Aerial crown-view tile of a tropical tree (Barro Colorado Island, Panama), acquired 20250124:
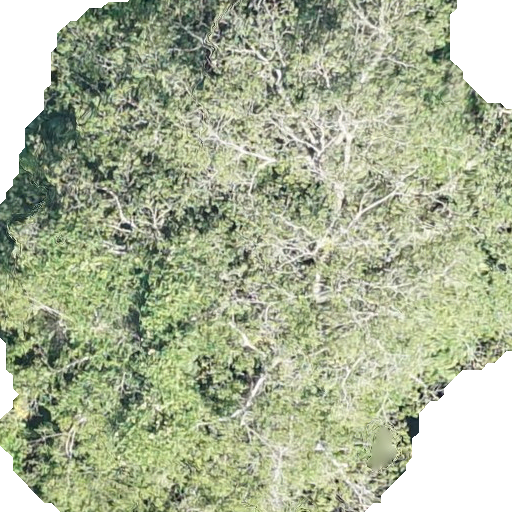
Species: Hura crepitans
GBIF accepted scientific name: Hura crepitans
Crown area: 415.0 m²